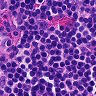
Metastatic tissue present: no